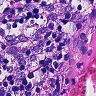
Metastatic tissue present: no